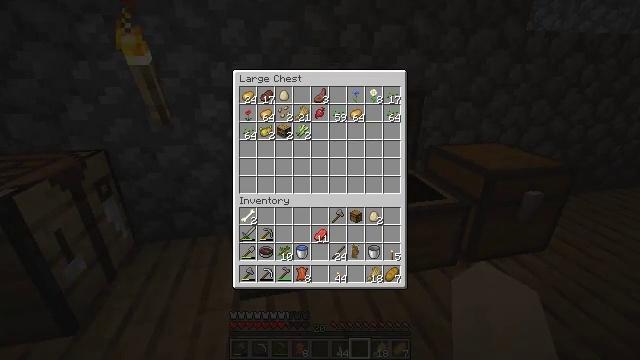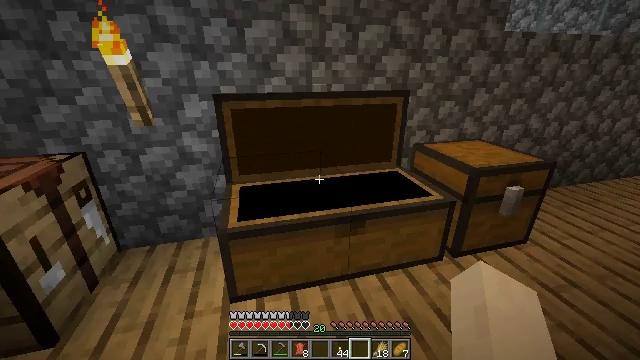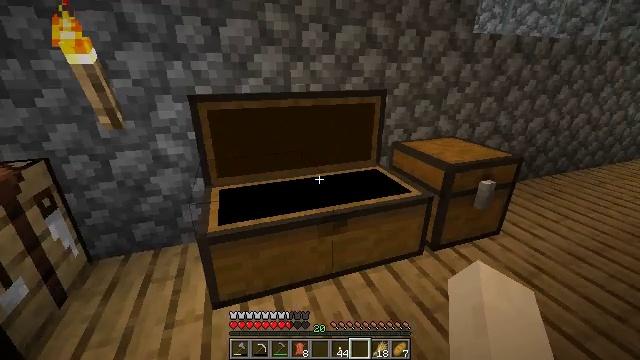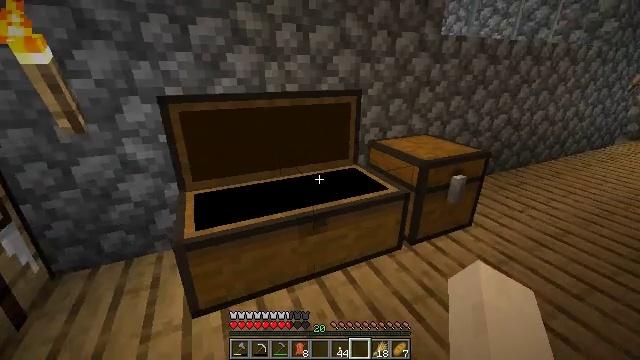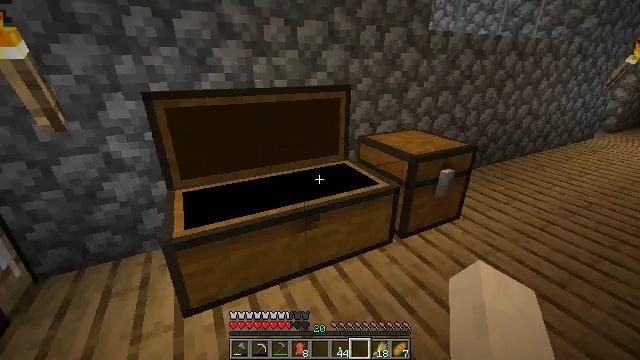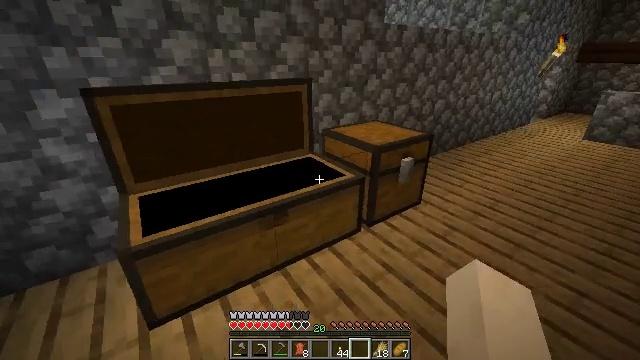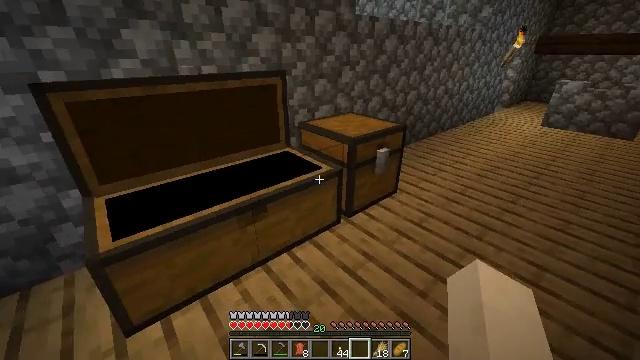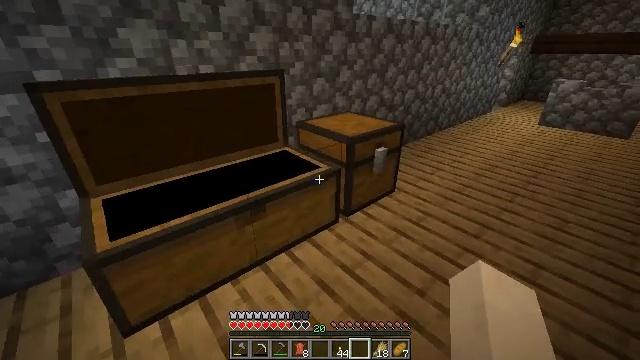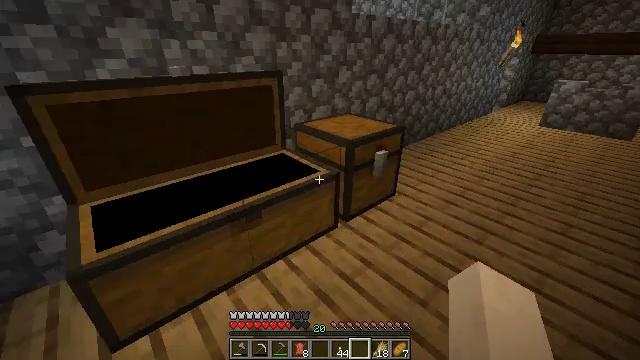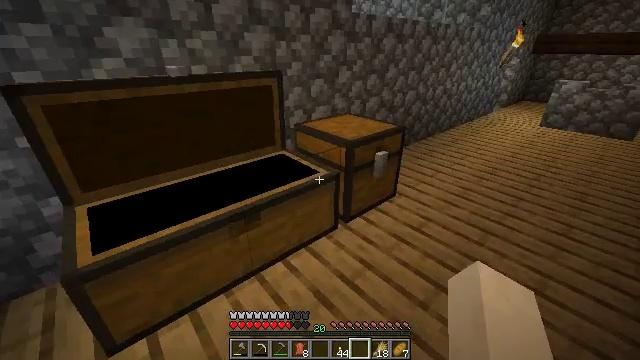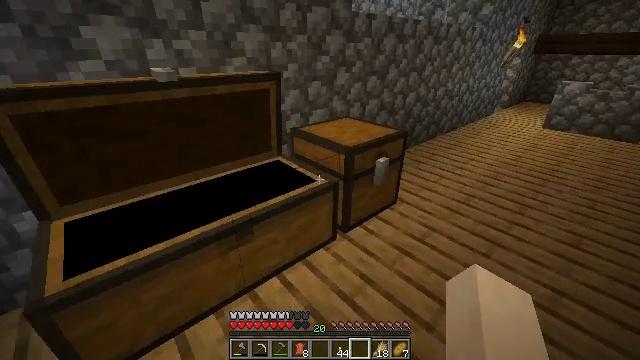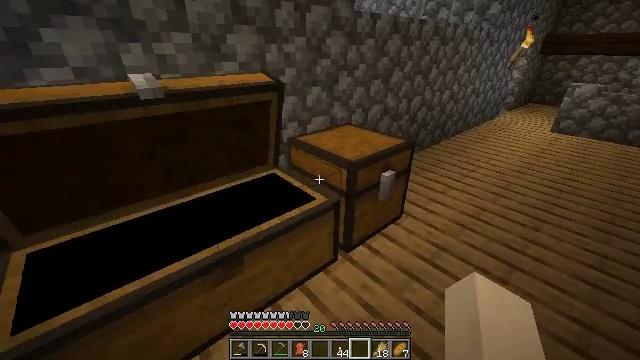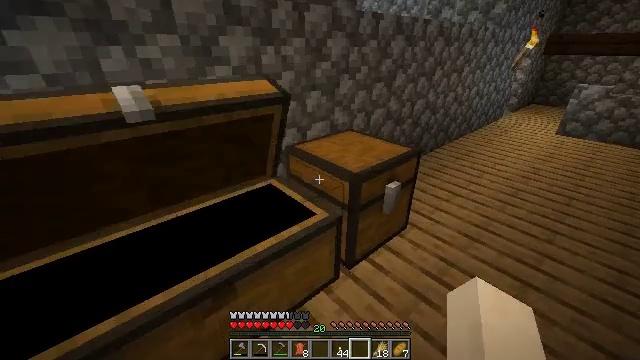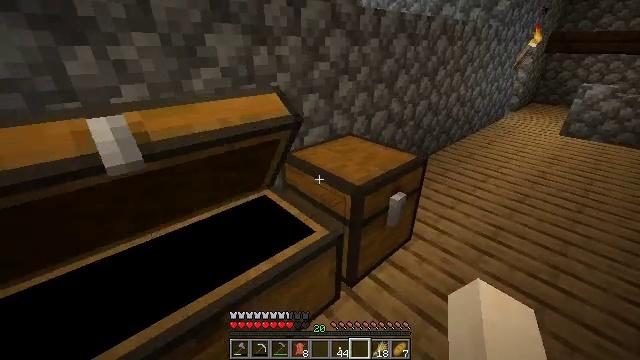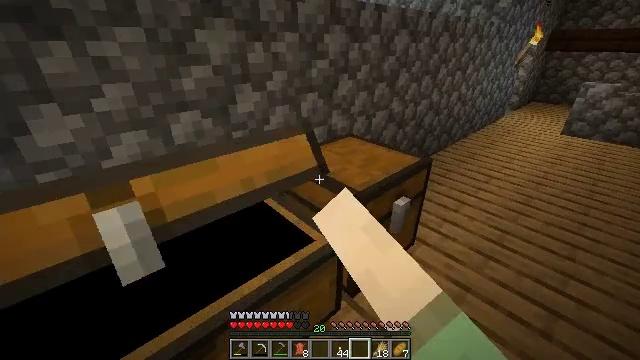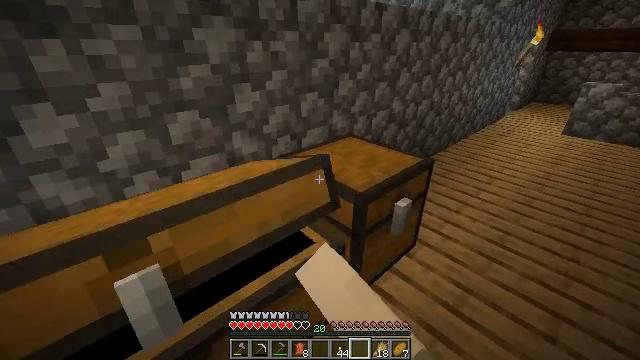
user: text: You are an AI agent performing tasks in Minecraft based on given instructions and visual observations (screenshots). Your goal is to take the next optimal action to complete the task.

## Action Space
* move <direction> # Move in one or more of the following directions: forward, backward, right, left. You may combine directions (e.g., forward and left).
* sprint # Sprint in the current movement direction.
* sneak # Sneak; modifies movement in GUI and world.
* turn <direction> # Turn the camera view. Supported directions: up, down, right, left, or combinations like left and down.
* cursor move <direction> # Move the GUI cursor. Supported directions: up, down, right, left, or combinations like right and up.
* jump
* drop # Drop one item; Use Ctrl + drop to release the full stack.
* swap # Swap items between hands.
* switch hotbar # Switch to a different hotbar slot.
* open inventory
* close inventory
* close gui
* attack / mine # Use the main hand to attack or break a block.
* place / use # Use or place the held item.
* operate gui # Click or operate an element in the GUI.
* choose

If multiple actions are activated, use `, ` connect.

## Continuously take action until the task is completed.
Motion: motion action
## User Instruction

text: Cut down the sugar cane stalks.
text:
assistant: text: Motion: cursor move right
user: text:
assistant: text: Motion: turn right, close gui
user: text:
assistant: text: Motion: turn right
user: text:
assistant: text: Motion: turn right
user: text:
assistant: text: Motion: turn right and down
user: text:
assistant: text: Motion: turn right and down
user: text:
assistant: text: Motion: no_op
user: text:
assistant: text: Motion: move forward
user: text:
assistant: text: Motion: move forward
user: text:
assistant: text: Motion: move forward
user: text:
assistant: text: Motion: move forward
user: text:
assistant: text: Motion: move forward
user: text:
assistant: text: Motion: use / place
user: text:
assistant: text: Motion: use / place
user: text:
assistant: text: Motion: use / place
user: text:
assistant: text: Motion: no_op
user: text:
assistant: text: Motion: no_op
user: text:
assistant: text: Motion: open gui
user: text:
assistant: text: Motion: no_op
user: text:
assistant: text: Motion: no_op
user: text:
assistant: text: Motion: no_op
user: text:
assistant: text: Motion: no_op
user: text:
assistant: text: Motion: no_op
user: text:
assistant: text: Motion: no_op
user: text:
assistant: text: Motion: no_op
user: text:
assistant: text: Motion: no_op
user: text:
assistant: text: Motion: no_op
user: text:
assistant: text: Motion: no_op
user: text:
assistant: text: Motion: no_op
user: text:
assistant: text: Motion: no_op